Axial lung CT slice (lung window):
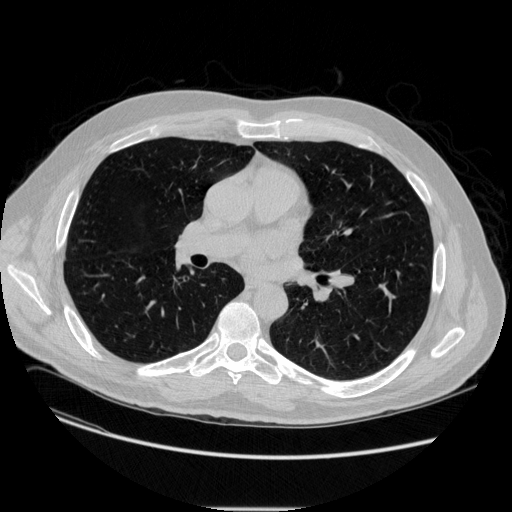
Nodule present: no